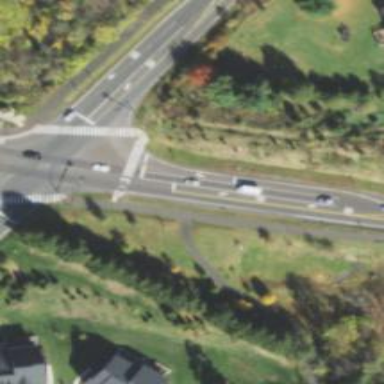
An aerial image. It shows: Cycleway with zebra crossing for safe passage.